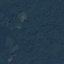
Land use / land cover: Forest